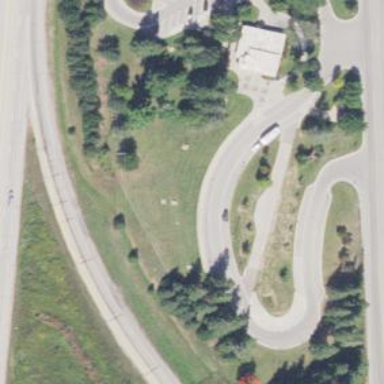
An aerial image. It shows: Rest area on the road.